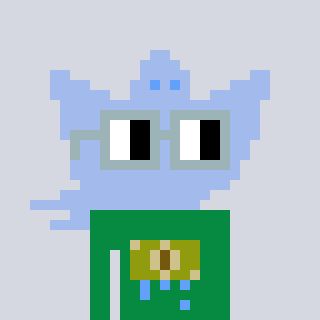
a pixel art character with square dark gray glasses, a ghost-B-shaped head and a green-colored body on a cool background